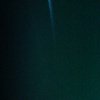
Label: space